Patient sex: M
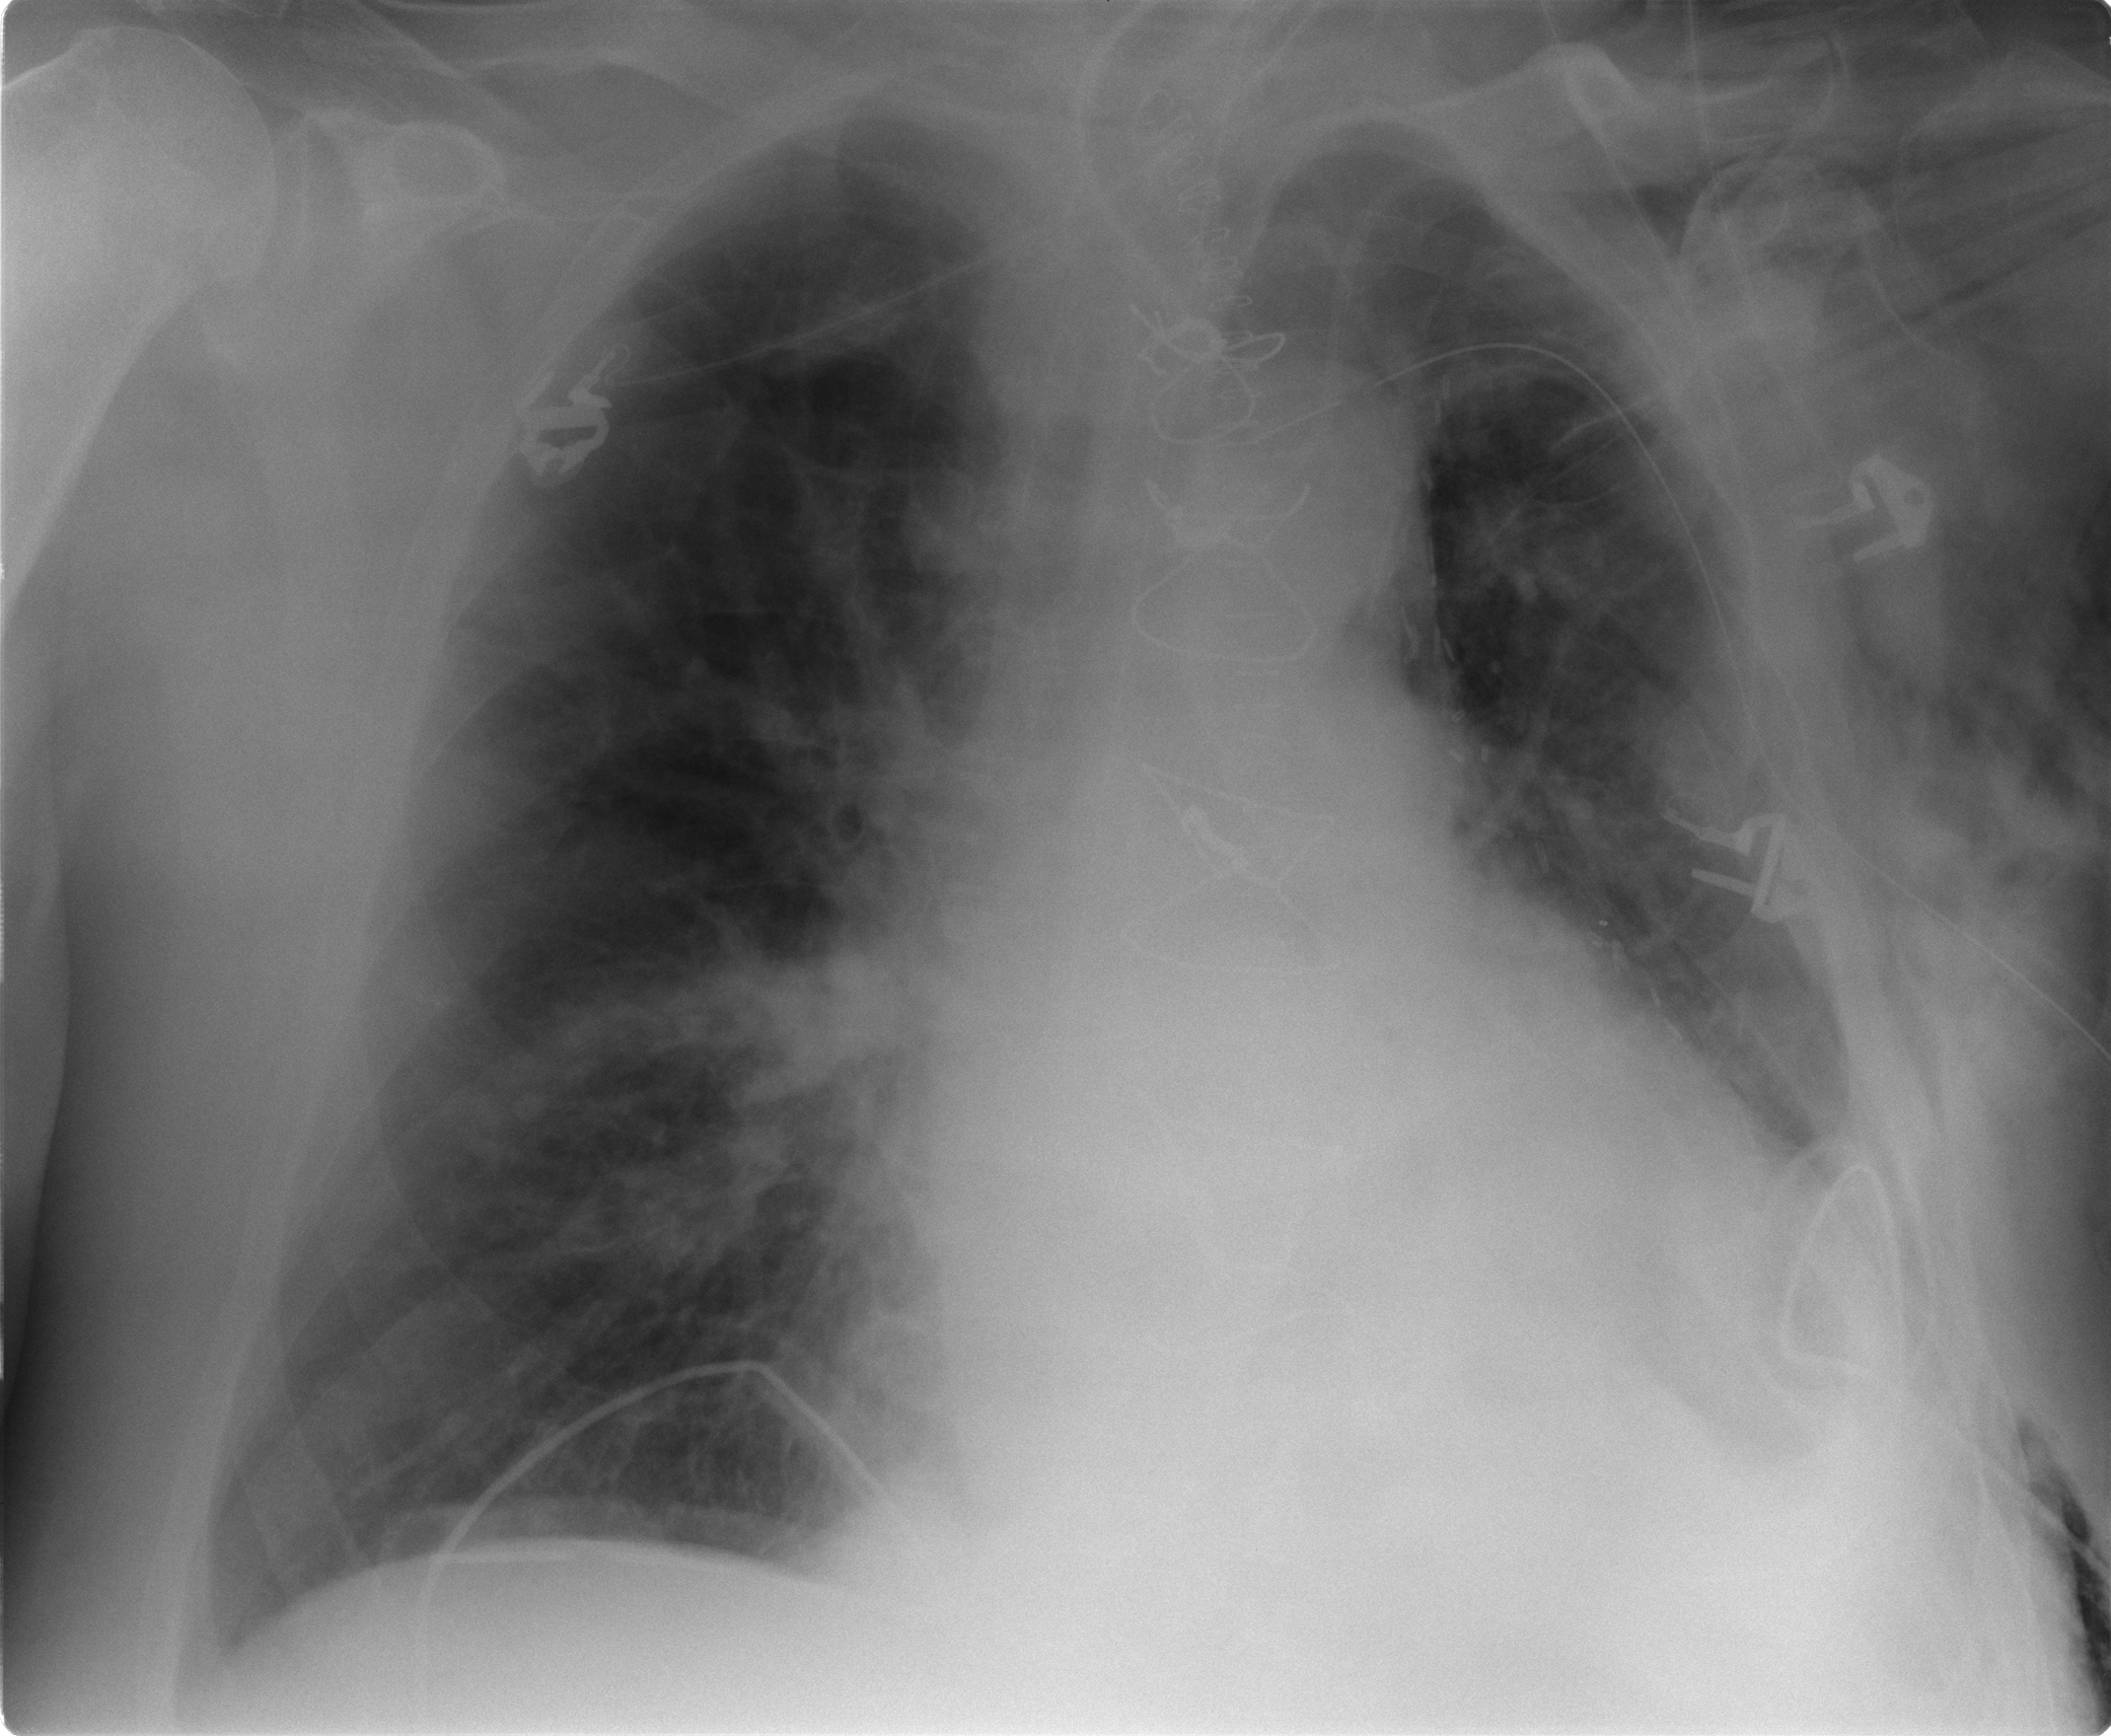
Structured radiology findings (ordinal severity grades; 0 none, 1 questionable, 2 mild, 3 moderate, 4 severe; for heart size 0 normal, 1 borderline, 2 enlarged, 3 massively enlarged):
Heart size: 2
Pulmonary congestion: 2
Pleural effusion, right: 0
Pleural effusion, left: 2
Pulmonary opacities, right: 2
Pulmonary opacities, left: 1
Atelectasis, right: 0
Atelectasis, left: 2